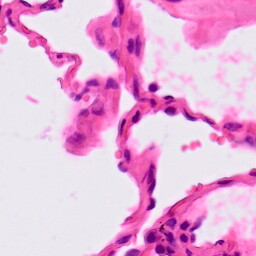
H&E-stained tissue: Lung